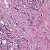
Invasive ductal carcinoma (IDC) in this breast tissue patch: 1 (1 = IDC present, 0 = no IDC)